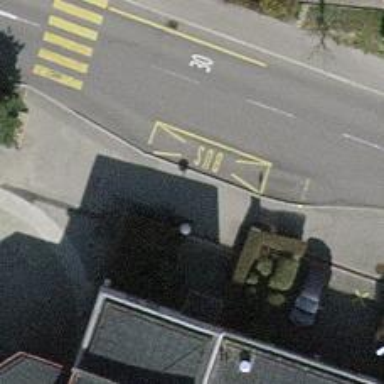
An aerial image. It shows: Bus stop with platform for public transport.